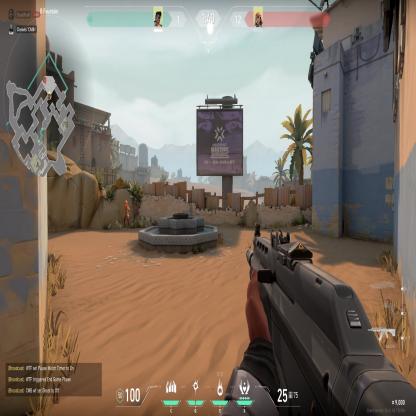
Label: enemy